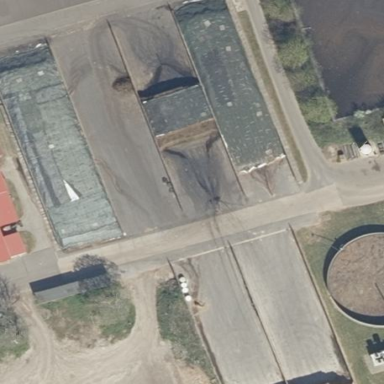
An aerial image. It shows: Bunker silo.